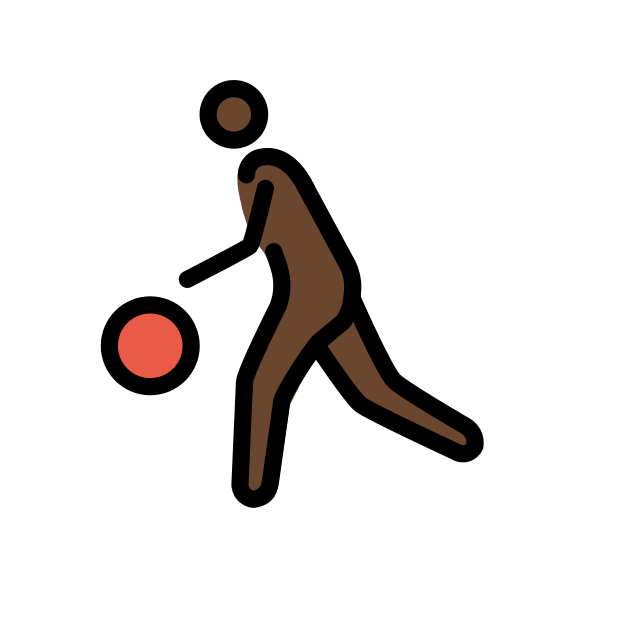
man bouncing ball: dark skin tone